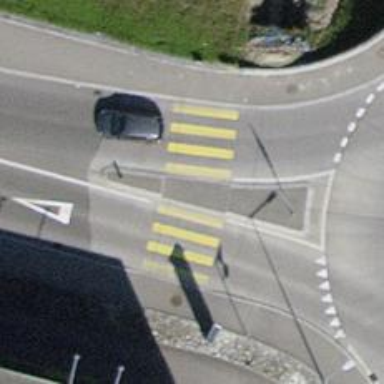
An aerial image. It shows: Traffic calming island.